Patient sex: M
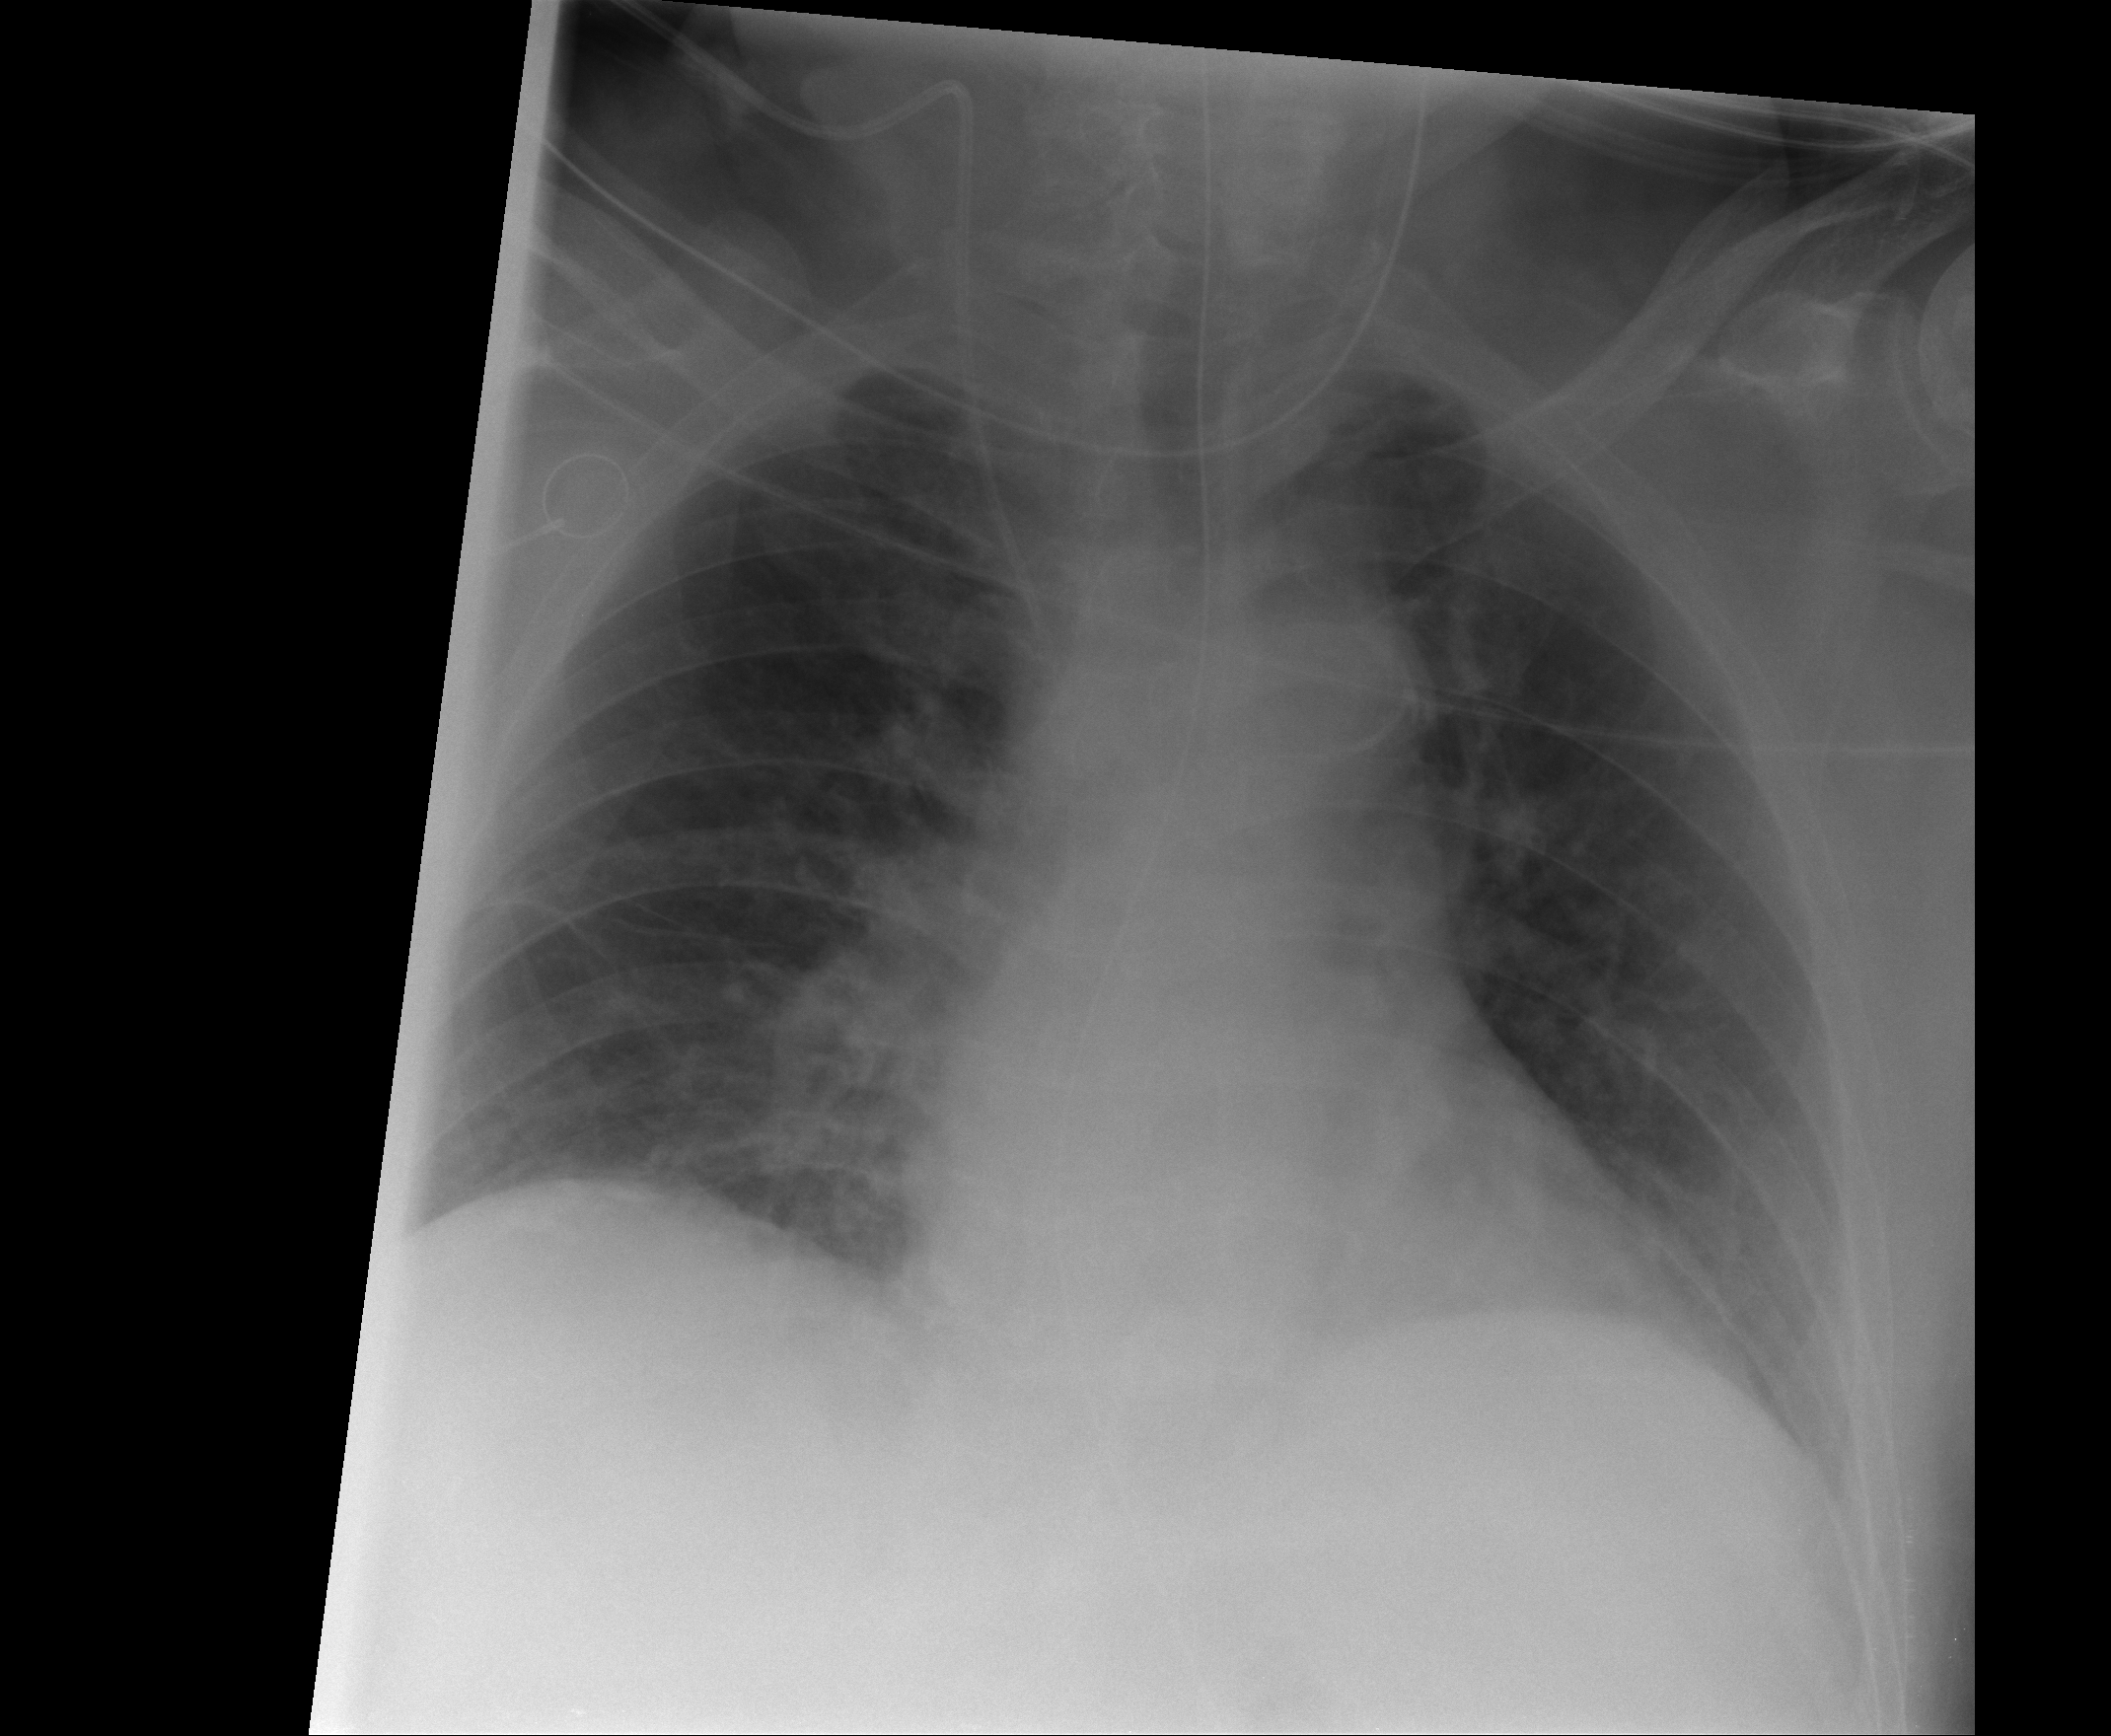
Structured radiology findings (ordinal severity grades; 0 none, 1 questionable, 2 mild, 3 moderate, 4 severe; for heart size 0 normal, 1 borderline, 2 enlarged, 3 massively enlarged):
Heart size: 0
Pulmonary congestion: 1
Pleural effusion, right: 0
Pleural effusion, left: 0
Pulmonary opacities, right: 0
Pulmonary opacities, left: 0
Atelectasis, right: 0
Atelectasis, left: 0